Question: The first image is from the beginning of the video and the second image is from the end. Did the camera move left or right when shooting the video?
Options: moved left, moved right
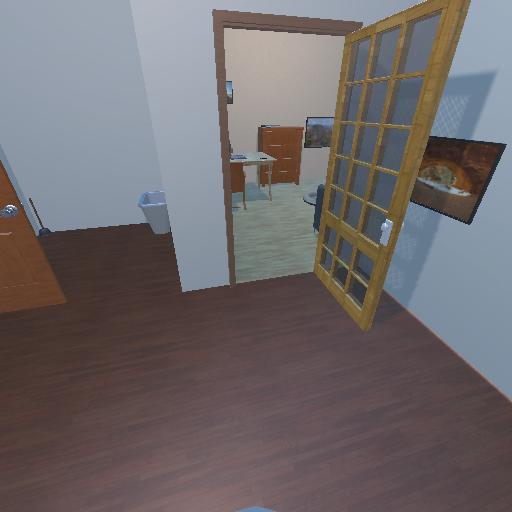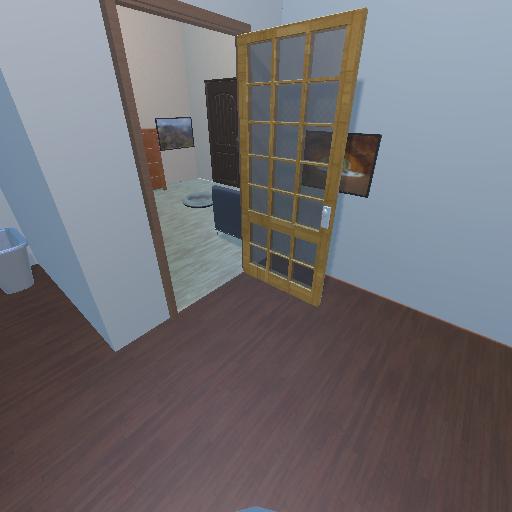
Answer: moved left